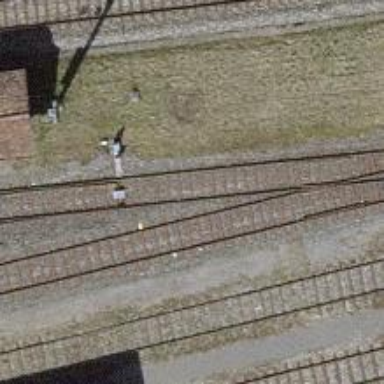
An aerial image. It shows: Railway switch.